Question: i created a project scaffold that has many to one association with stage scaffold now i created a task scaffold that has many to one association with stage scffold.
but i task form is not rendered i am getting error.

'routes.rb'
'''
resources :projects do
resources :stages do
resources :tasks
end
end
'''
Task 'form.html.erb'
'''
<%= form_with(model: task, url: [@stages, task], local: true) do |form| %>
<% if task.errors.any? %>
<div id="error_explanation">
<h2><%= pluralize(task.errors.count, "error") %> prohibited this task from being saved:</h2>
<ul>
<% task.errors.full_messages.each do |message| %>
<li><%= message %></li>
<% end %>
</ul>
</div>
<% end %>
<div class="field columns large-6">
<%= form.label :task_name %>
<%= form.text_field :task_name %>
</div>
<div class="actions">
<%= form.submit 'Create', :class=>'button primary small' %>
</div>
<% end %>
'''
model project.rb
'''
has_many :stages
'''
model stage.rb
'''
belongs_to :project
has_many :tasks
'''
model task.rb
'''
belongs_to :stage
'''
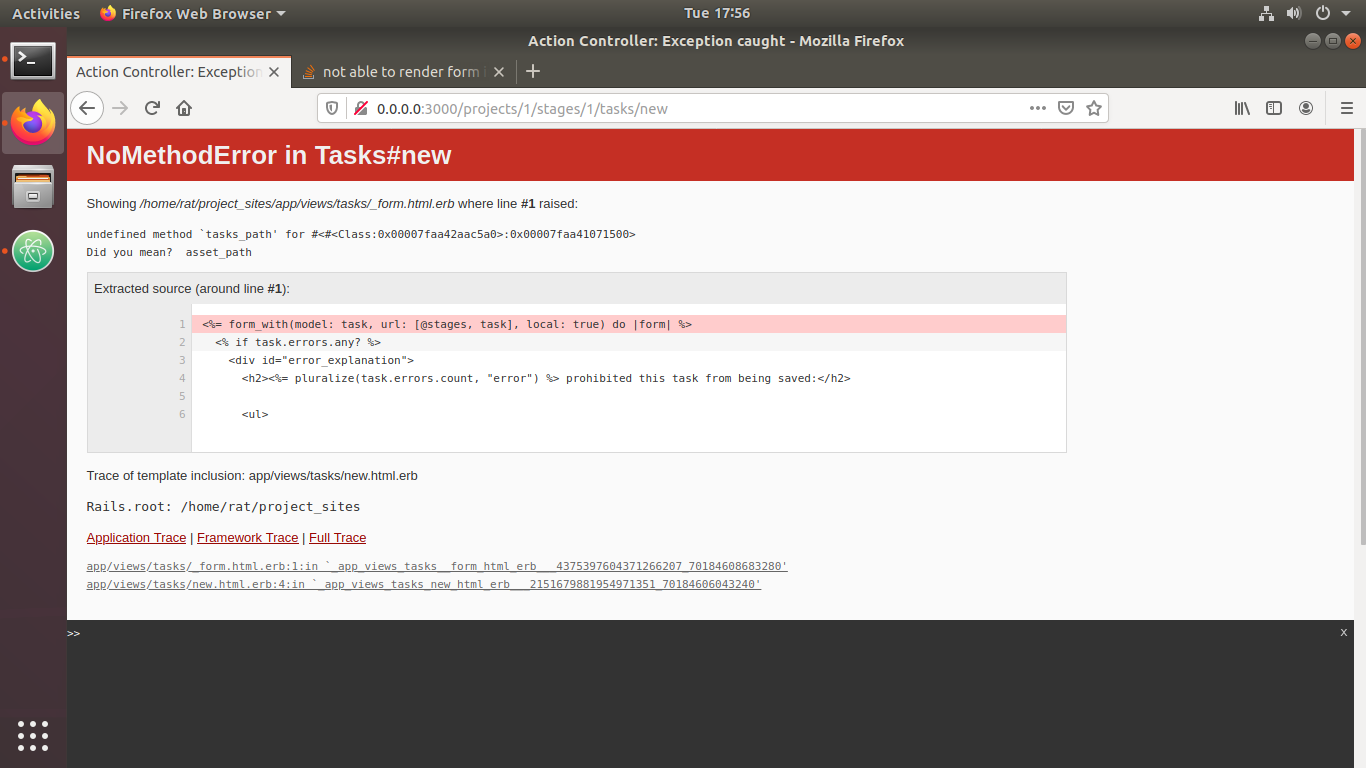
Answer: Rails can't find tasks_path in your application, because you moved tasks under 'projects' and 'stages' resources, so full path to tasks_path looks like 'projects_stages_tasks_path'
So, you need to specify this url for given projects and stages
'''
<%= form_with(model: task, url: projects_stages_tasks_path(@stages, @stages.project), local: true) do |form| %>
'''